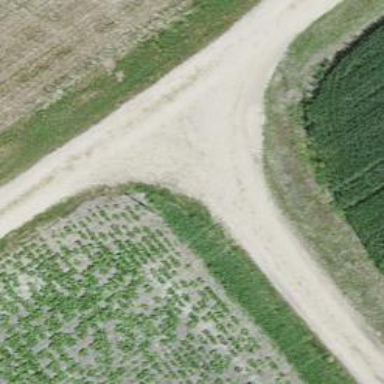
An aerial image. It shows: Gravel track with grade 2 quality.